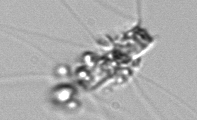
Label: Chaetoceros_didymus_TAG_external_flagellate